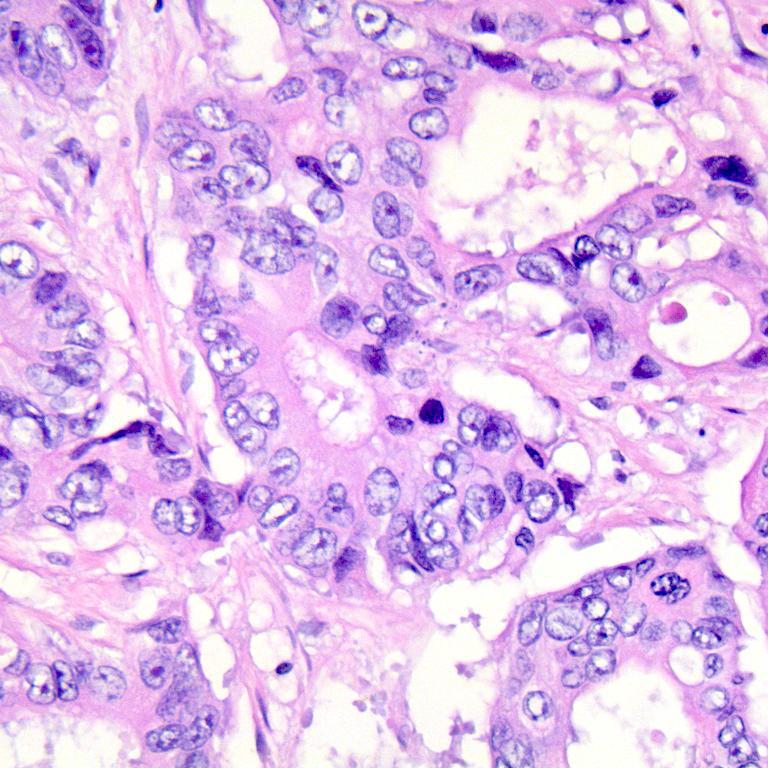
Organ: colon
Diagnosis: adenocarcinomas